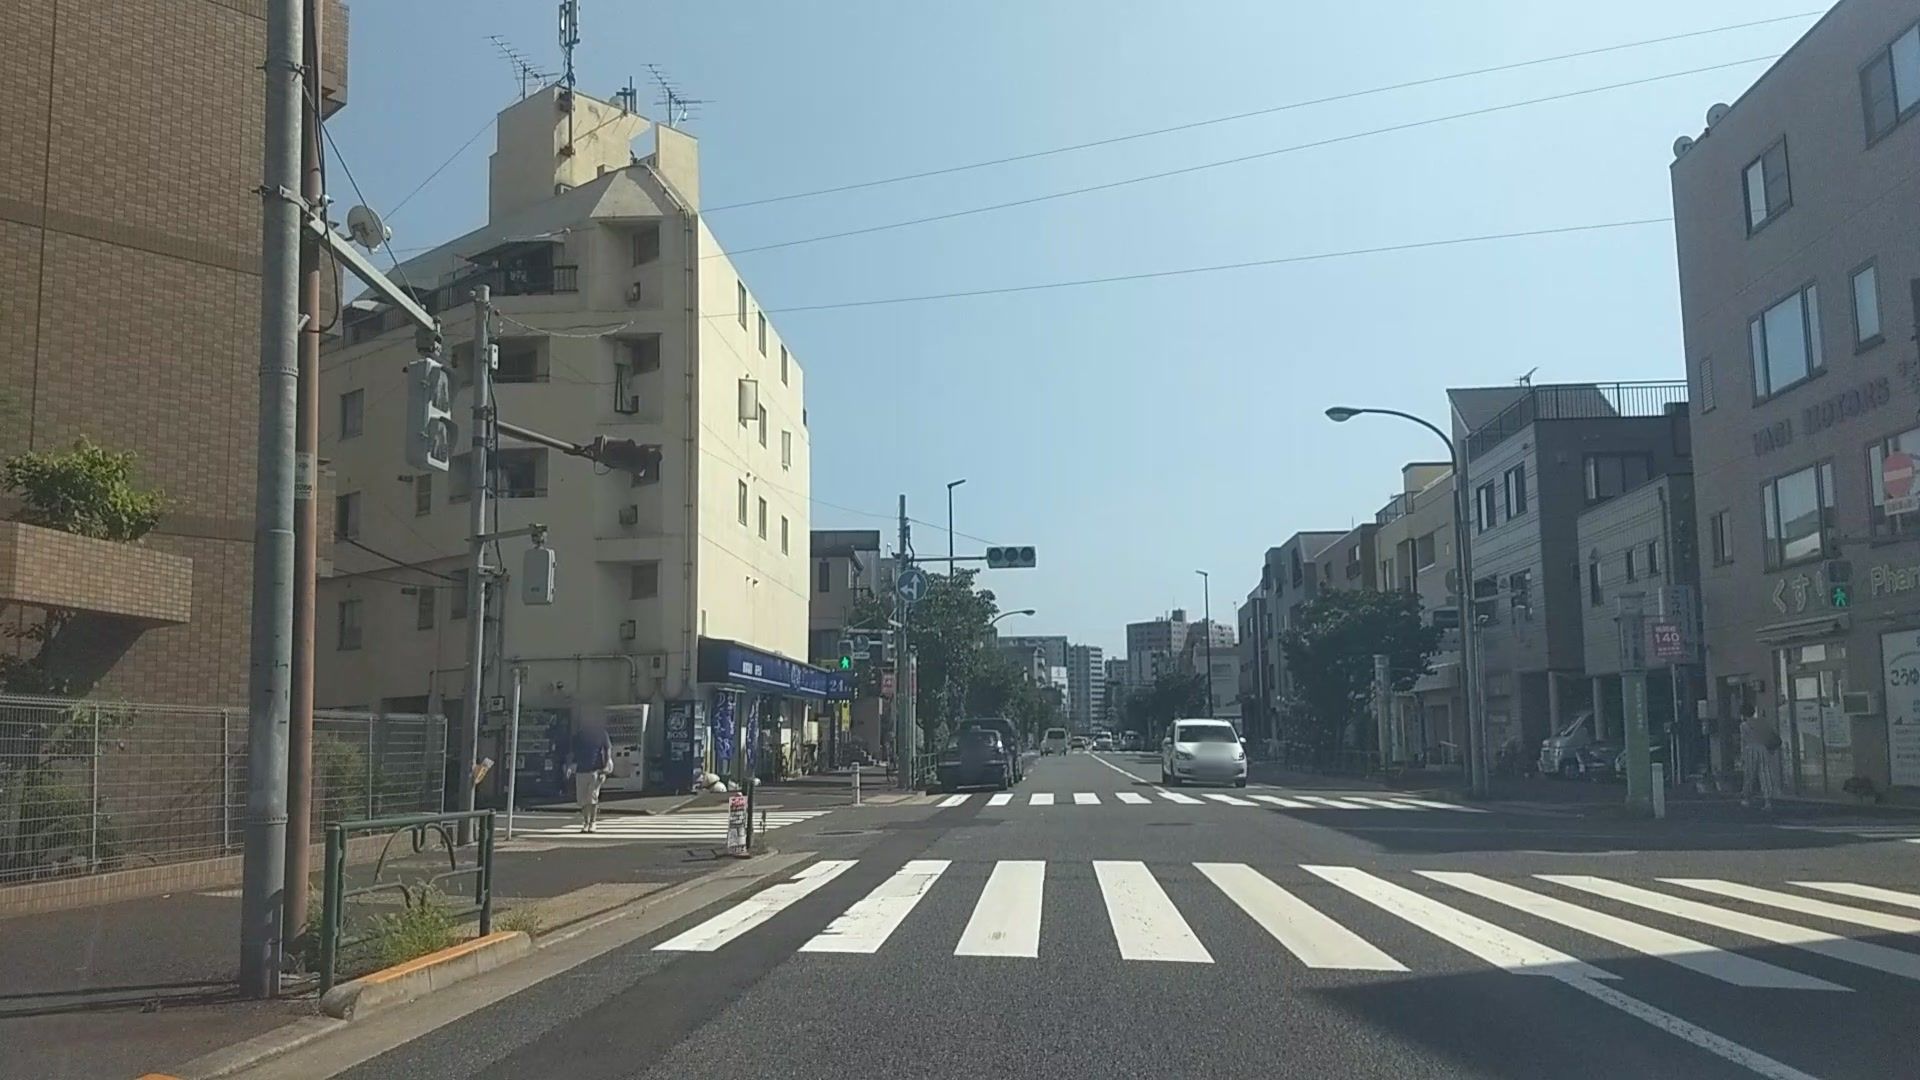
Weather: clear
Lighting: day
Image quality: good
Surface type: driving surface
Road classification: primary
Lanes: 2
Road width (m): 3.0
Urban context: urban centre
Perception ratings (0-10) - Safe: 3.82, Lively: 9.63, Beautiful: 2.45, Boring: 4.78, Depressing: 7.03, Wealthy: 3.87